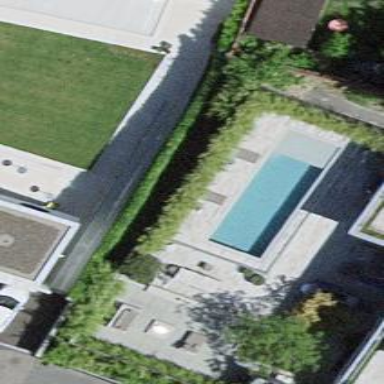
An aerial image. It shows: Swimming pool located in leisure land.